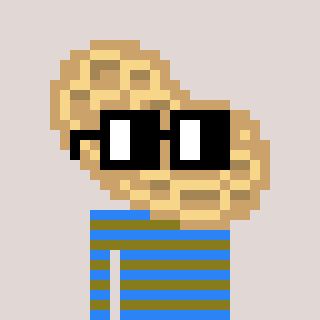
a pixel art character with square black glasses, a peanut-shaped head and a gunk-colored body on a warm background